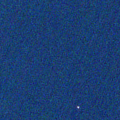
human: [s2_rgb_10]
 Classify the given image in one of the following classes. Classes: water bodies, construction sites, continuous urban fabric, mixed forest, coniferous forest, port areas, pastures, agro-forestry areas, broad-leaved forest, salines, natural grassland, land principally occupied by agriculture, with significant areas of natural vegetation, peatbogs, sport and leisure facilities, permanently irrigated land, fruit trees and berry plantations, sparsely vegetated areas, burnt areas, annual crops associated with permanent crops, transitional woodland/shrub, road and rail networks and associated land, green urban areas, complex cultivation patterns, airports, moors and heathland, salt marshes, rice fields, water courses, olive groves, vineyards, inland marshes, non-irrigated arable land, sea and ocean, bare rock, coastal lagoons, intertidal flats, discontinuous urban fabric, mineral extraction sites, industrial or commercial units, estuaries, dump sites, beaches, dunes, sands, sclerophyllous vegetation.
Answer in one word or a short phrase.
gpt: sea and ocean